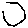
Label: hexagon